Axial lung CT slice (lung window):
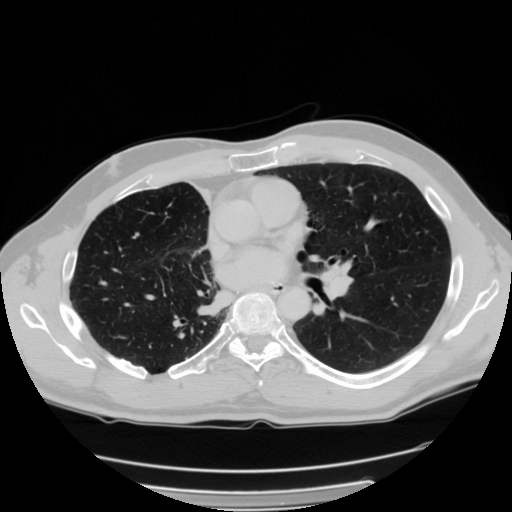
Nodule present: no